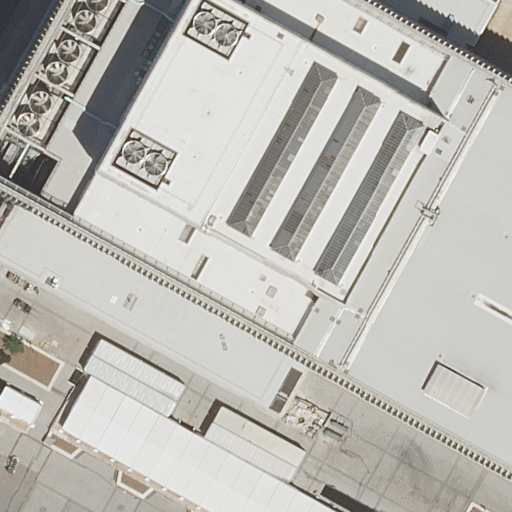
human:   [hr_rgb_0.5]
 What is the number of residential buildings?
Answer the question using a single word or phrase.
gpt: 2

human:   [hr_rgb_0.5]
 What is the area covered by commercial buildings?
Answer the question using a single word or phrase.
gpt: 0m2

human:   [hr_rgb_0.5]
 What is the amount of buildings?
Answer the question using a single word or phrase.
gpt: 2

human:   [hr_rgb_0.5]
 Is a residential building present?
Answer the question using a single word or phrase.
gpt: yes

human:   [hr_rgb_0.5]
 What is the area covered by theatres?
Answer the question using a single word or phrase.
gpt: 797m2

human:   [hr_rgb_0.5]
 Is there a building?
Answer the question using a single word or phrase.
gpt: yes

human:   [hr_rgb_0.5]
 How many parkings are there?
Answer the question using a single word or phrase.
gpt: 1

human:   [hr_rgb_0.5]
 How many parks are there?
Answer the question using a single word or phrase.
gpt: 1

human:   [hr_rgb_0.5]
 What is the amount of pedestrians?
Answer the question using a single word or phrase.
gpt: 2

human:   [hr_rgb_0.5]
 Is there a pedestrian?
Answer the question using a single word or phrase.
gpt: yes

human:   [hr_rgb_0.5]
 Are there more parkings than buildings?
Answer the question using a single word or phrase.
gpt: no

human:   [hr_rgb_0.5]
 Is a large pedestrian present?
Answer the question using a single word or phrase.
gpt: yes

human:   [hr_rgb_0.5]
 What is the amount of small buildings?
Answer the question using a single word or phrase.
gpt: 0

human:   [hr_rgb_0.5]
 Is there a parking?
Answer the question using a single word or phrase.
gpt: yes

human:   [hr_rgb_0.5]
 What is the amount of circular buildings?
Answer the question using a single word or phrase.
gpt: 0

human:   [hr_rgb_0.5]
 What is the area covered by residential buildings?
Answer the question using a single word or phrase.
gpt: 6456m2

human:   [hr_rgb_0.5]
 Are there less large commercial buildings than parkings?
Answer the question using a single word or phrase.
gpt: yes

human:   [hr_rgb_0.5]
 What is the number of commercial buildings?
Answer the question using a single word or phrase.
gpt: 0

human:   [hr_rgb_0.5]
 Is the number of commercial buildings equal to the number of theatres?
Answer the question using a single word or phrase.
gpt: no

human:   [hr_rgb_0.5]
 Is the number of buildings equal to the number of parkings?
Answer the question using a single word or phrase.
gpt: no

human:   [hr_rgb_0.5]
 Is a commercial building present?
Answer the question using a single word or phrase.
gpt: no

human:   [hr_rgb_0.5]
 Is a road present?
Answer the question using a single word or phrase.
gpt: no

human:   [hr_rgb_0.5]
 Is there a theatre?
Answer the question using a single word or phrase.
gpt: yes

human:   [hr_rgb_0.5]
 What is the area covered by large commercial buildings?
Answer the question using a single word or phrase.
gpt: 0m2

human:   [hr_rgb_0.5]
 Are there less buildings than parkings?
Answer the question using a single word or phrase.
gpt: no

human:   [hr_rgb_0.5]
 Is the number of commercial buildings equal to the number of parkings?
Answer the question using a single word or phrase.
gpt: no

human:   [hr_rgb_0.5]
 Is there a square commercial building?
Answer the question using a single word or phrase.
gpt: no

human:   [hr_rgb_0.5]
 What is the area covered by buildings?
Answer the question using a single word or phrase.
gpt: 6456m2

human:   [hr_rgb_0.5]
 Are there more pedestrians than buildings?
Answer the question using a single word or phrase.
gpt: no

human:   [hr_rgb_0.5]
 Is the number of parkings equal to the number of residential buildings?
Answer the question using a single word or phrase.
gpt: no

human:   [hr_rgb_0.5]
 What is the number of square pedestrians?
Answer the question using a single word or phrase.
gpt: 0

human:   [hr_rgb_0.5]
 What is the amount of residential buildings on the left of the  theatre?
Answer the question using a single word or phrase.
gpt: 0

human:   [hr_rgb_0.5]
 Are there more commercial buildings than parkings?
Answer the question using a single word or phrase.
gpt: no

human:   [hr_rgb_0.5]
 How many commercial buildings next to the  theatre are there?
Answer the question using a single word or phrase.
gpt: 0

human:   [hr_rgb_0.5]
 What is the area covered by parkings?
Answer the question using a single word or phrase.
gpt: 6846m2

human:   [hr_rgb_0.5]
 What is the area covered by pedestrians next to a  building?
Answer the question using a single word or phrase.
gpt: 1157m2

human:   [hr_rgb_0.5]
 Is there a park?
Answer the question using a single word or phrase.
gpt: yes

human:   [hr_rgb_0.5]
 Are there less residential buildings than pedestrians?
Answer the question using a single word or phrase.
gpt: no

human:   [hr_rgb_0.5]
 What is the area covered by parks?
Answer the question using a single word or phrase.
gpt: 2311m2

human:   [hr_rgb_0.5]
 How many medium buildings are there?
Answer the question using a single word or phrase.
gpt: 0

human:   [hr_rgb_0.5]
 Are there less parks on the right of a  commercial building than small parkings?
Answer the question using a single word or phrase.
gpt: no

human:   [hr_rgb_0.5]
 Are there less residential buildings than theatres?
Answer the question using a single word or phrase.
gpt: no

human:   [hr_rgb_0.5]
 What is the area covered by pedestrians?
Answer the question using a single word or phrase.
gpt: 1157m2

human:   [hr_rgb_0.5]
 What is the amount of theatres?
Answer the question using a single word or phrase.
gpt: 1

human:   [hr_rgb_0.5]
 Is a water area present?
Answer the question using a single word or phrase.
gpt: no

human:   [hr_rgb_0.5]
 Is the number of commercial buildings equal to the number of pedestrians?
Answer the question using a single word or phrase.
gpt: no

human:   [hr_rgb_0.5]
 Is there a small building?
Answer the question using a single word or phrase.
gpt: no

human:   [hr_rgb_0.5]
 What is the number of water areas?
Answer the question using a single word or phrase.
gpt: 0

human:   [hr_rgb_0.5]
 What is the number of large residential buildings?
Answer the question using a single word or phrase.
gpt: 2

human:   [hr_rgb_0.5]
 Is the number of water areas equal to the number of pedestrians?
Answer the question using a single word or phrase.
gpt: no

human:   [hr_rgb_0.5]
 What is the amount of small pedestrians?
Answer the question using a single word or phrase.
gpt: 0

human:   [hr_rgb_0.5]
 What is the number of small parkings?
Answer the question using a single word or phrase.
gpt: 0

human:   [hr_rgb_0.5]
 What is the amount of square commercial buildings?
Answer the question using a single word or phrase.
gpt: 0

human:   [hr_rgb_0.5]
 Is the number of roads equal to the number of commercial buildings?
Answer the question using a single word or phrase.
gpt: yes

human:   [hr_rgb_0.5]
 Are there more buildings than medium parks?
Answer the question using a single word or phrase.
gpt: yes

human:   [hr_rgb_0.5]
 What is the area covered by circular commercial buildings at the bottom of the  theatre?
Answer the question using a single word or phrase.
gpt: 0m2

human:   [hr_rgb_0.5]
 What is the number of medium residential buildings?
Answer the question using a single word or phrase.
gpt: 0

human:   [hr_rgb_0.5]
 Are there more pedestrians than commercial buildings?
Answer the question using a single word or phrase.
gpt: yes

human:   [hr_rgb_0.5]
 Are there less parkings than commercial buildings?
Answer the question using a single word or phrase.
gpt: no

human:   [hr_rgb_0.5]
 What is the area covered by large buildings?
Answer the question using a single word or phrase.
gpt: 6456m2

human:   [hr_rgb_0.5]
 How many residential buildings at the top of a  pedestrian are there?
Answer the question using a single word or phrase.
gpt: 2

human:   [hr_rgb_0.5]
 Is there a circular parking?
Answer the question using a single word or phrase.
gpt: no

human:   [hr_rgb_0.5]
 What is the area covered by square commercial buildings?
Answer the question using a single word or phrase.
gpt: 0m2

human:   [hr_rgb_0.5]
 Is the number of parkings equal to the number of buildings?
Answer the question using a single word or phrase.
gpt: no